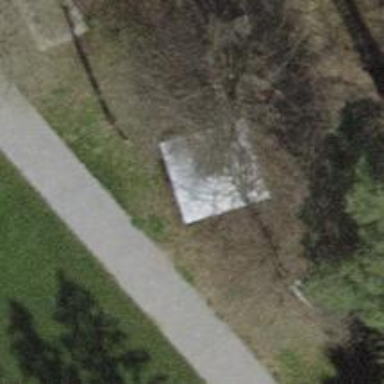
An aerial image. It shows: Picnic table located in leisure land area.